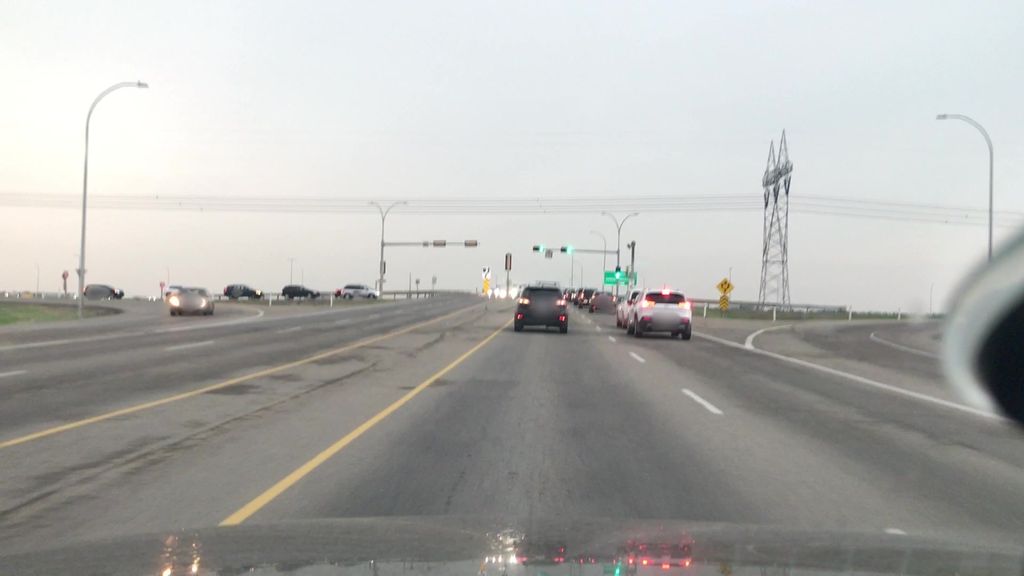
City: edmonton